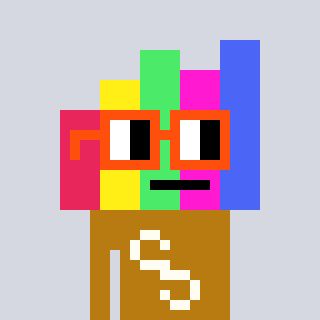
a pixel art character with square orange glasses, a bar chart-shaped head and a gold-colored body on a cool background